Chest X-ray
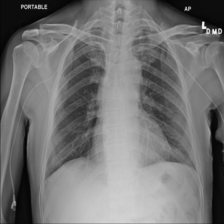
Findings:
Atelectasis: negative
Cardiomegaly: negative
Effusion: negative
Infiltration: negative
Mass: negative
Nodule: negative
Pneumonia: negative
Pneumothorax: negative
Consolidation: negative
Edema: negative
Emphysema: negative
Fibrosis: negative
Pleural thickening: negative
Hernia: negative